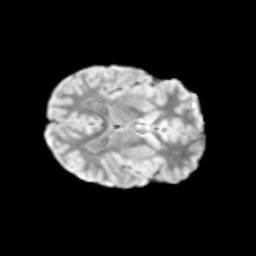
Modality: T2w
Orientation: axial
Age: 10
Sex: male
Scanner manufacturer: siemens
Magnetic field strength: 3 T
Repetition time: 3.8 s
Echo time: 0.07 s